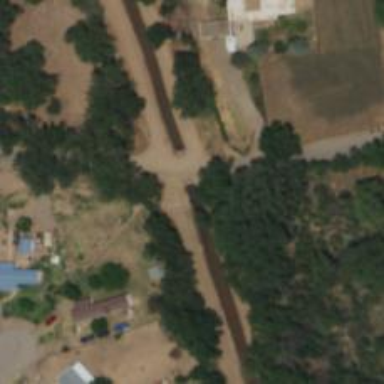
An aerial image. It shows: Culvert tunnel crossing over canal.